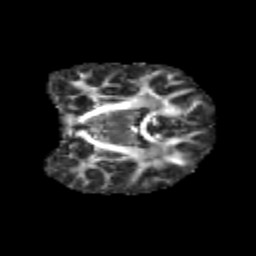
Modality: FA
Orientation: coronal
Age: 11
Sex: female
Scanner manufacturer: siemens
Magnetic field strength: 3 T
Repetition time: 3.8 s
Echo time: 0.07 s